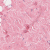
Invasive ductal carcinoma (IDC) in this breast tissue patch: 0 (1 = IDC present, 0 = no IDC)